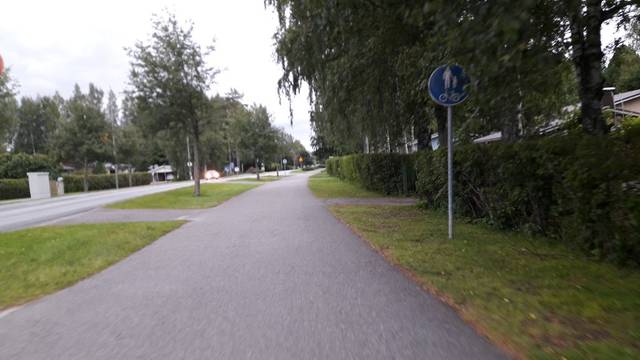
Region: Finland
Coordinates: 62.609, 29.738